Field crop: maize
Growth stage: 2
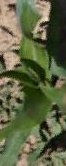
Species: maize